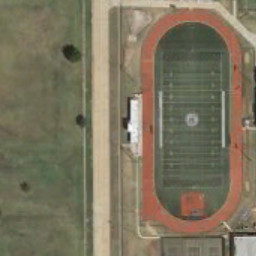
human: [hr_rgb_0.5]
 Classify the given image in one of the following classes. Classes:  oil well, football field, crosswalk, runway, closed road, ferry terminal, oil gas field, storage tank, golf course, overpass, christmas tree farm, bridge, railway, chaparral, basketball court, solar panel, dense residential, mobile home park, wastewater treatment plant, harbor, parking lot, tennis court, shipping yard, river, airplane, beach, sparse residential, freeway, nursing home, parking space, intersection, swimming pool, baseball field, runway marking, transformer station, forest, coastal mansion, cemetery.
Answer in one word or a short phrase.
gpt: football field